Field crop: maize
Growth stage: 2
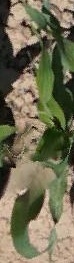
Species: maize